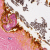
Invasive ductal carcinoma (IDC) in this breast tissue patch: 0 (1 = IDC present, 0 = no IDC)